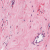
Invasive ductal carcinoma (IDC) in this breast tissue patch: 0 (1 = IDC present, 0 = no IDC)